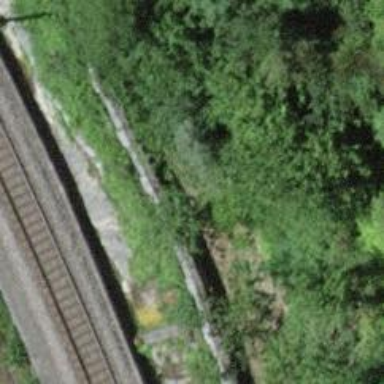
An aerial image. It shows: Retaining wall.